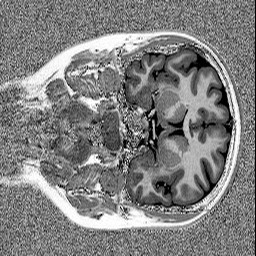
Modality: MP2RAGE
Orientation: coronal
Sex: female